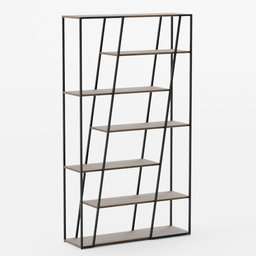
Label: furniture